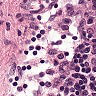
Metastatic tissue present: no